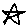
Label: star